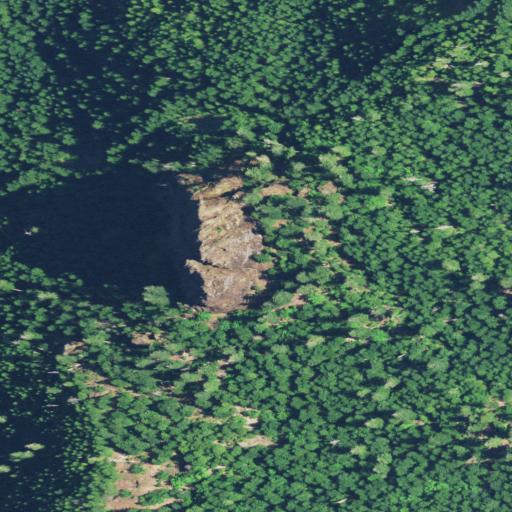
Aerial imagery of mountain in Oregon named Eagle Rock containing grassland, evergreen forest, and shrub